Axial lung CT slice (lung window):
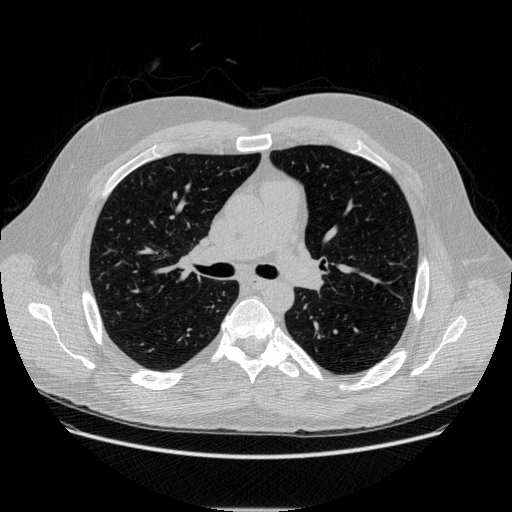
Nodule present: no